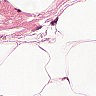
Metastatic tissue present: no